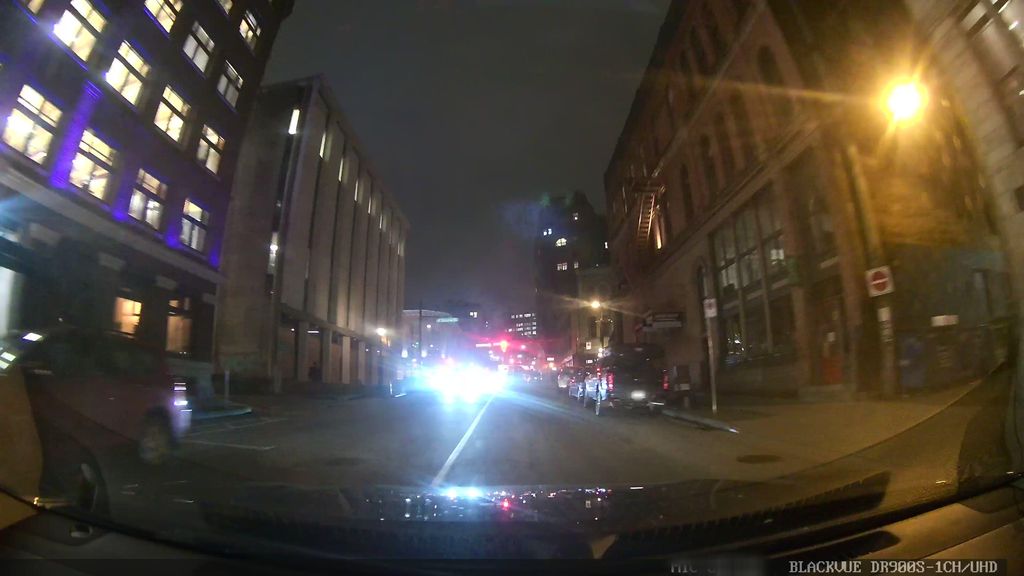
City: vancouver